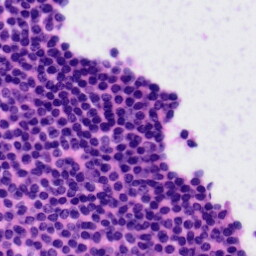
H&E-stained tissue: Tonsil